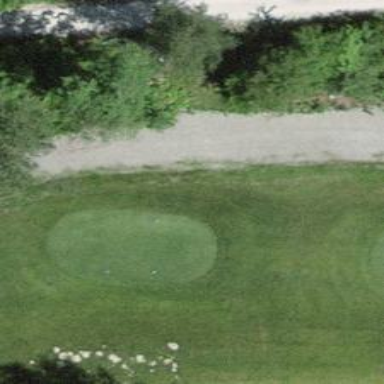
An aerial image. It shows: Path designated for golf carts.